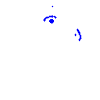
Particle: proton